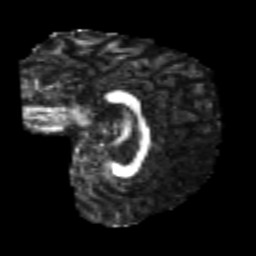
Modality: FA
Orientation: sagittal
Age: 24
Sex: female
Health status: healthy
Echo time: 0.074 s